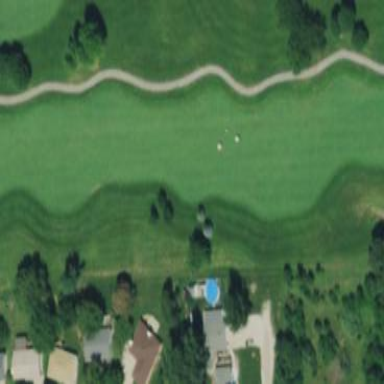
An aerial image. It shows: Golf fairway surrounded by grass.